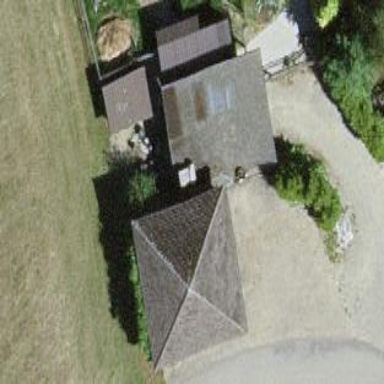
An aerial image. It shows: Garage.